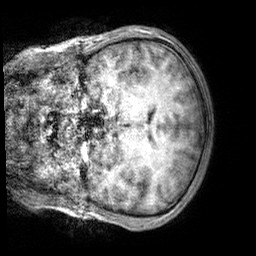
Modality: T1w
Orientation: coronal
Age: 19
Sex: male
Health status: healthy
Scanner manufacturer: siemens
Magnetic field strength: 3 T
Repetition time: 2.3 s
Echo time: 0.00303 s